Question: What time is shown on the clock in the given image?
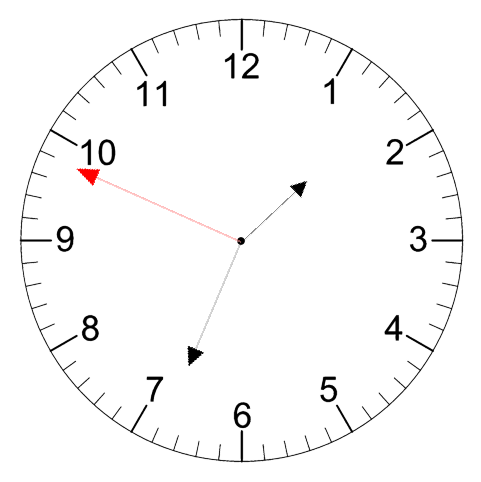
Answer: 01:33:49